Here is the wavelet time-frequency representation (scalogram) of a rolling-element bearing's vibration measurement. What is the most likely bearing condition (normal, inner_race, outer_race, ball)?
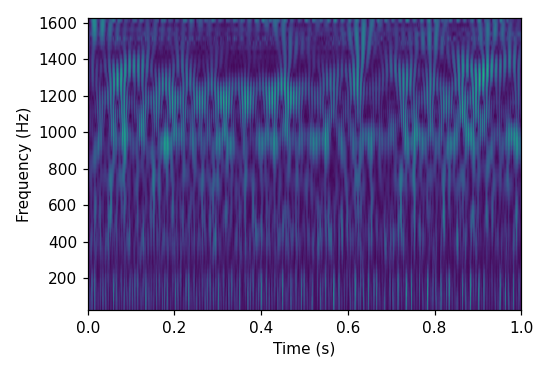
Answer: inner_race